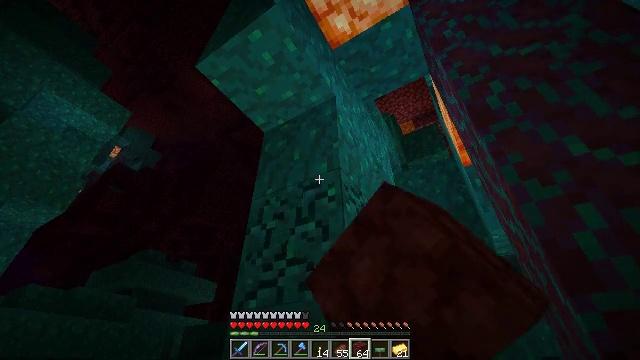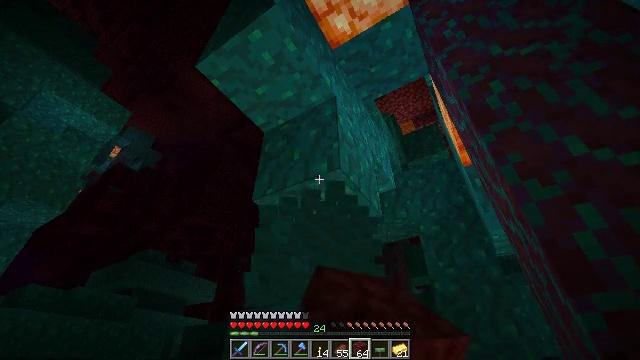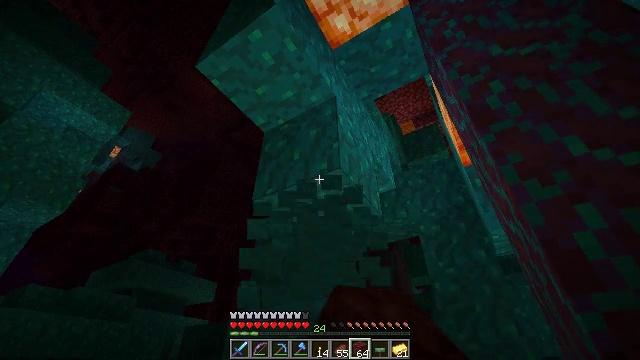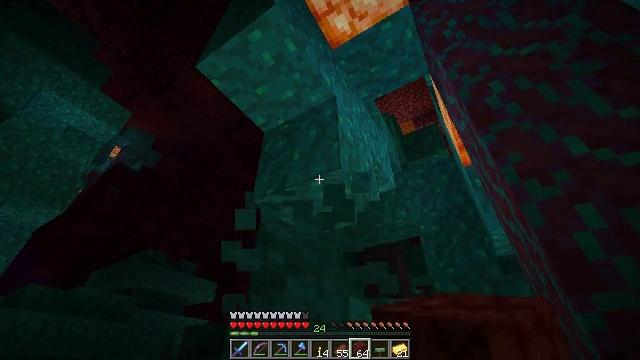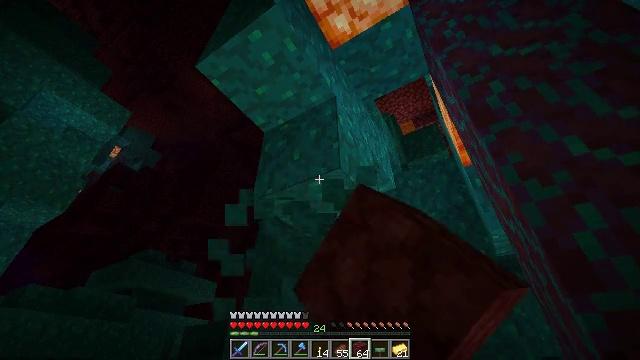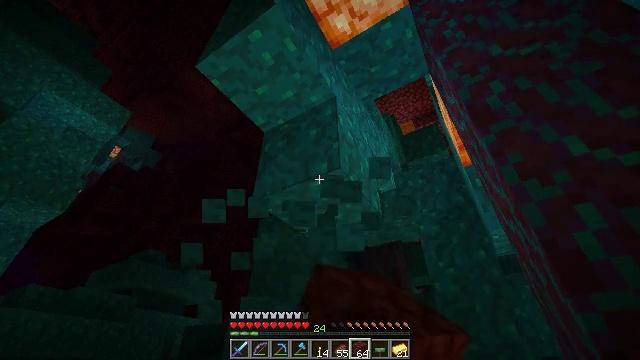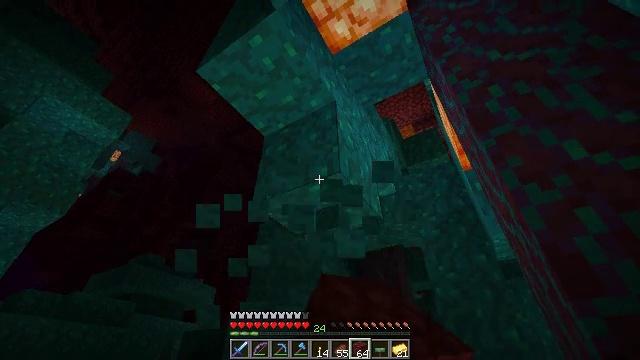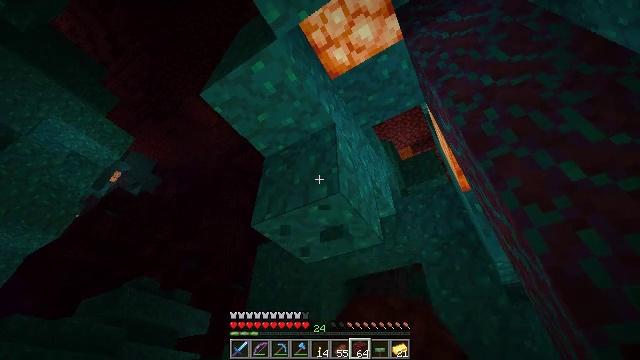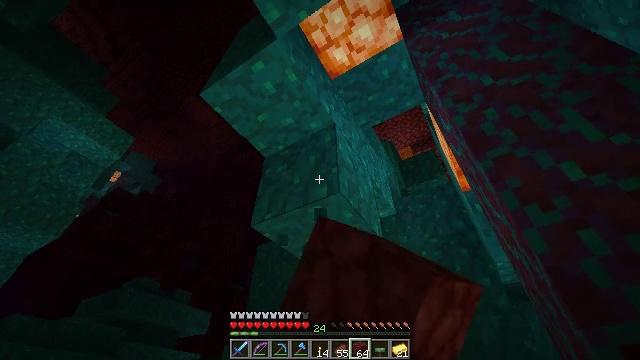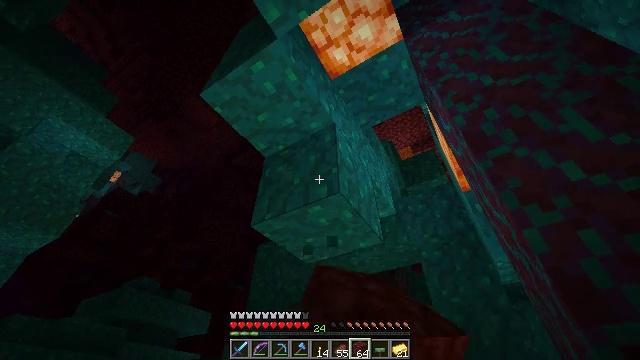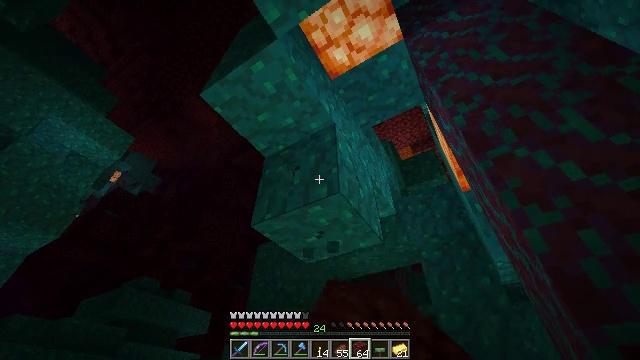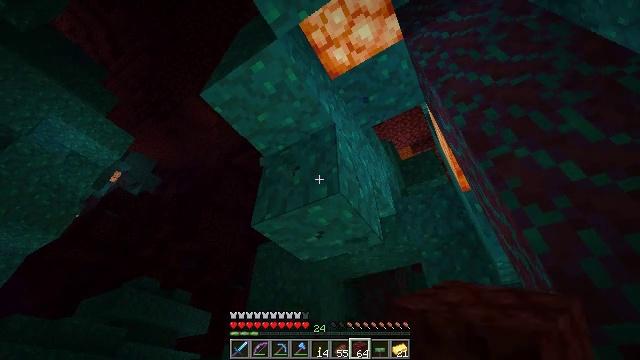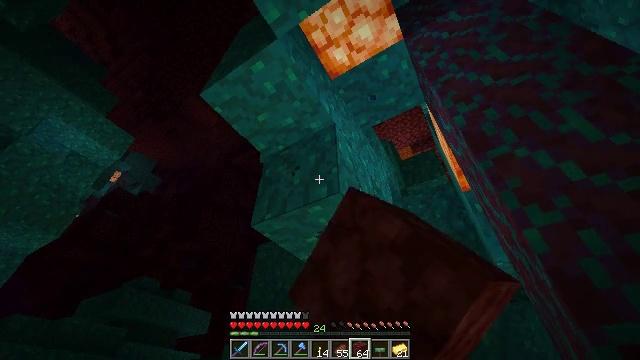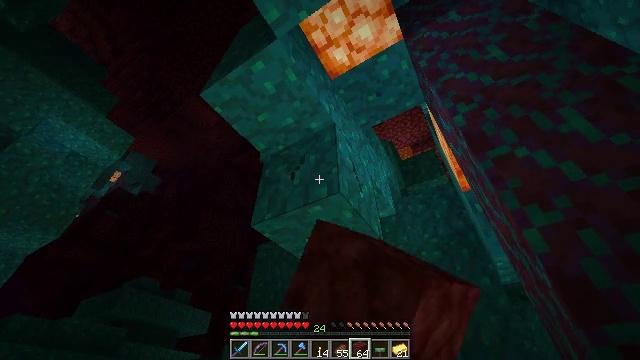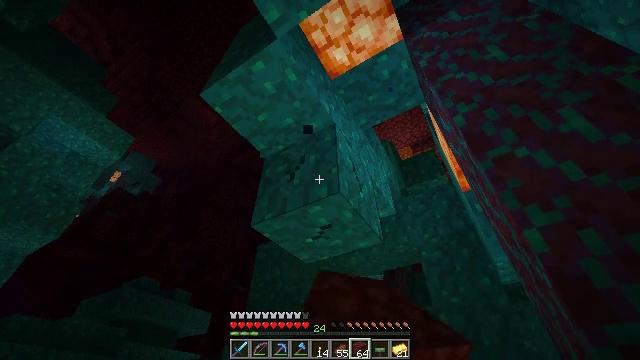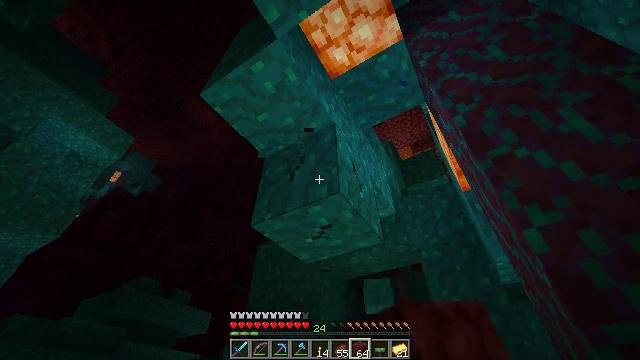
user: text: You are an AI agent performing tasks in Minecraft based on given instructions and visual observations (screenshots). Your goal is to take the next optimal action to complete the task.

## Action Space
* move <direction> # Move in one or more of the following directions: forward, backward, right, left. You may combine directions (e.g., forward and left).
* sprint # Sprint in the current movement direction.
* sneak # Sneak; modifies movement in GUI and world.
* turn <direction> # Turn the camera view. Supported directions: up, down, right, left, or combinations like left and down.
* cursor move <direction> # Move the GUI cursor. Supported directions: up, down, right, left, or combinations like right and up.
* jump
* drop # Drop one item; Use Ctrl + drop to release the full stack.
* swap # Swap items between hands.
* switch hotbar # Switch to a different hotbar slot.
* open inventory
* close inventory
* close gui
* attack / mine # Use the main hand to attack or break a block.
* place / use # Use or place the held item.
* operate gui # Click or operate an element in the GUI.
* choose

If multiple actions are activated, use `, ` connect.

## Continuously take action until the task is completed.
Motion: motion action
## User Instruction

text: Harvest the warped wart block in the Nether.
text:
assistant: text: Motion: attack / mine
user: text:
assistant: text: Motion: attack / mine
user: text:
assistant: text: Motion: attack / mine
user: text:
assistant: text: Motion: attack / mine
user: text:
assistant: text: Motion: attack / mine
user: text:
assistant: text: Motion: attack / mine
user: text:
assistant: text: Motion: turn up, attack / mine
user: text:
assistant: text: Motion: attack / mine
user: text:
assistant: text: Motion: attack / mine
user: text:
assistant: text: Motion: attack / mine
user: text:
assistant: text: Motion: attack / mine
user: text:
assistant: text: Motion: attack / mine
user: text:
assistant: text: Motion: attack / mine
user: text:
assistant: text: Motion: attack / mine
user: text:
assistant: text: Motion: attack / mine
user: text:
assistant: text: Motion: attack / mine
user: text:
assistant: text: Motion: attack / mine
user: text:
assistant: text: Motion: attack / mine
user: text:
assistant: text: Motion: attack / mine
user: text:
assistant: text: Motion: attack / mine
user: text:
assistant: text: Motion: attack / mine
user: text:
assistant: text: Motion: attack / mine
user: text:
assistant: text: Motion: attack / mine
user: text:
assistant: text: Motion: attack / mine
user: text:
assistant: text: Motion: attack / mine
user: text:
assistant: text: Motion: attack / mine
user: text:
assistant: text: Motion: attack / mine
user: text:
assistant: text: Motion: attack / mine
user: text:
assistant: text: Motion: attack / mine
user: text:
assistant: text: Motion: attack / mine